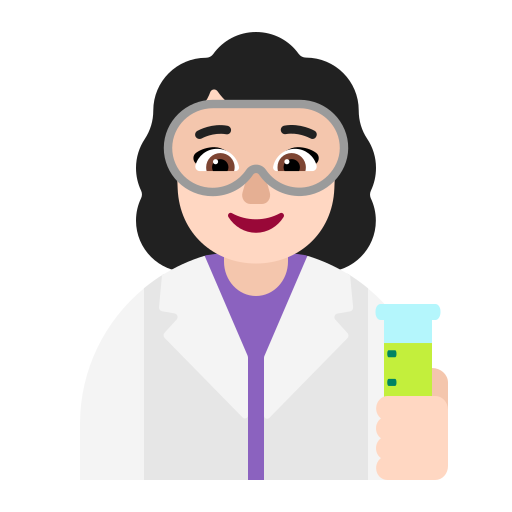
woman scientist flat light